Question: I can't get two inline-block divs to both stay stuck to the top of the parent div. One inline-block div sits toward the bottom of the parent div while the other is toward the top.
How can I get both divs to stay at the top?
HTML
'''
<div id="middle_page_holder_outside">
<div id="middle_page_holder">
<div id="vote_below_slider_holder">
...
</div>
<div id="polldaddy_holder">
...
</div>
</div>
</div>
'''
CSS
'''
#middle_page_holder_outside {
width:100%;
float:left;
}
#middle_page_holder {
max-width:610px;
text-align:center;
margin:auto;
}
#vote_below_slider_holder {
width:300px;
margin:0 0 30px 0;
display:inline-block;
}
#polldaddy_holder {
width:300px;
margin:0 0 30px 0;
display:inline-block;
}
'''
Here's the link:
<URL>.
Here's a screen shot of the issue

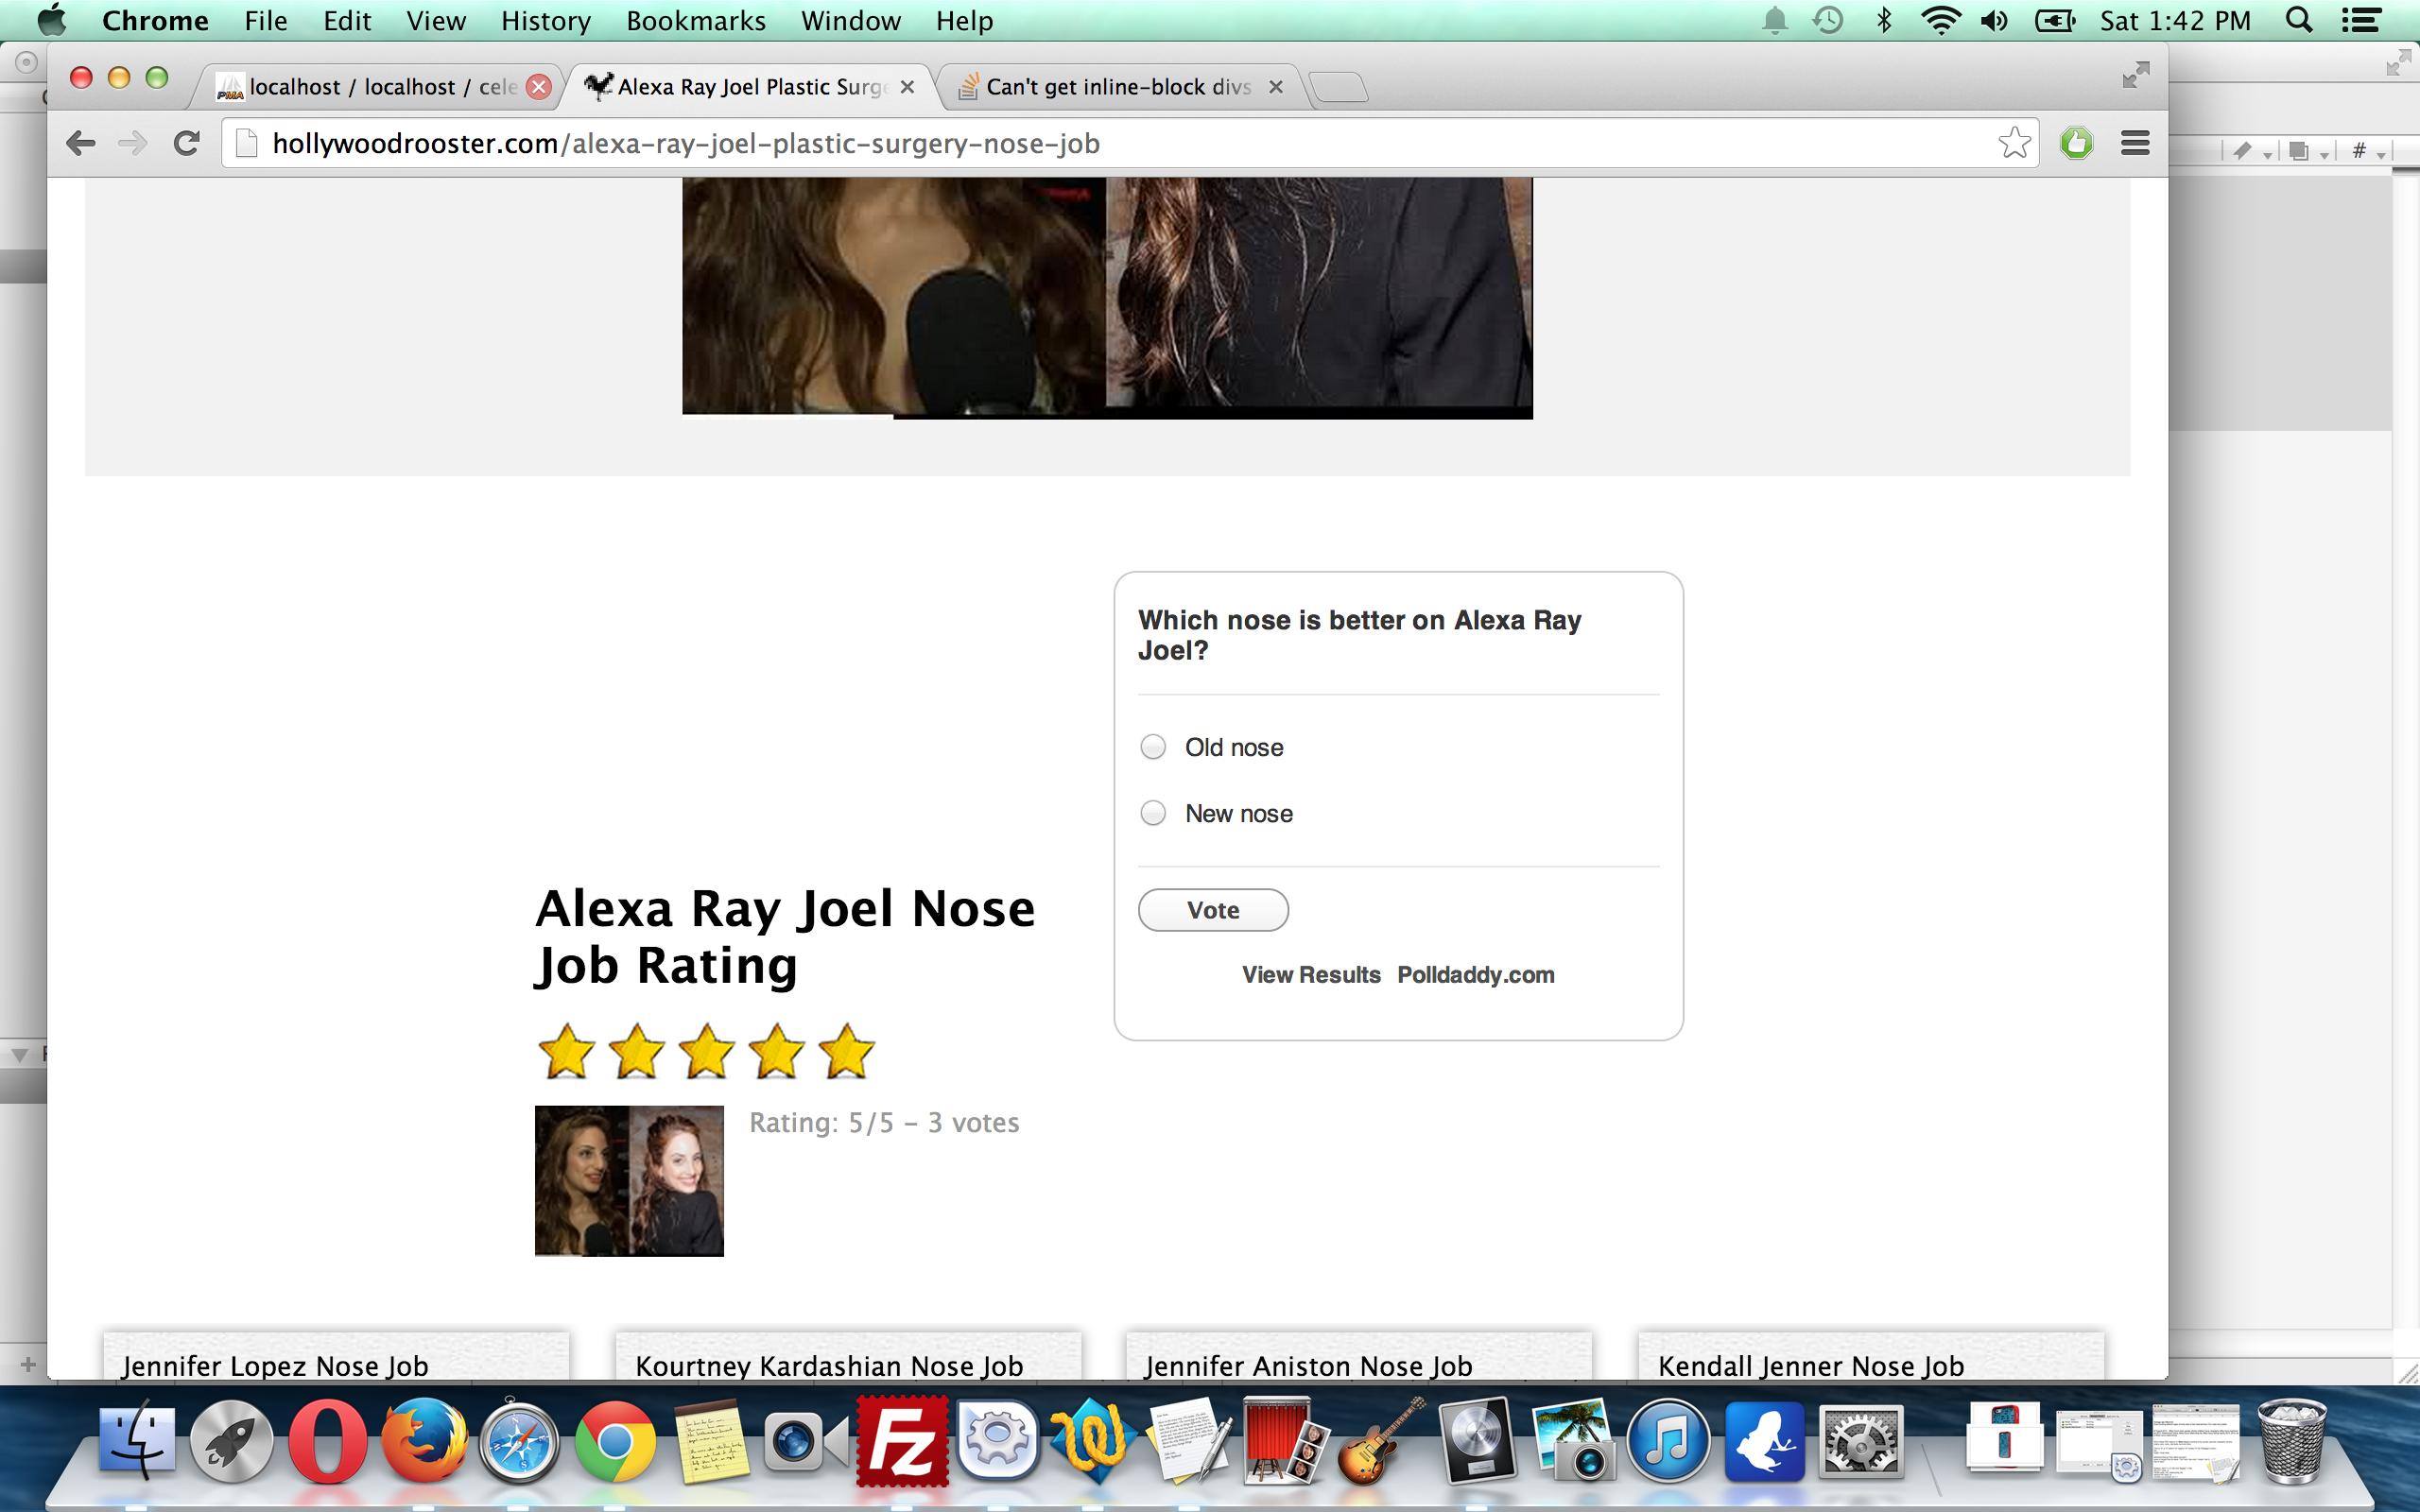
Answer: change your css to:
'''
#vote_below_slider_holder {
width:300px;
margin:0 0 30px 0;
display:inline-block;
vertical-align:top;
}
'''